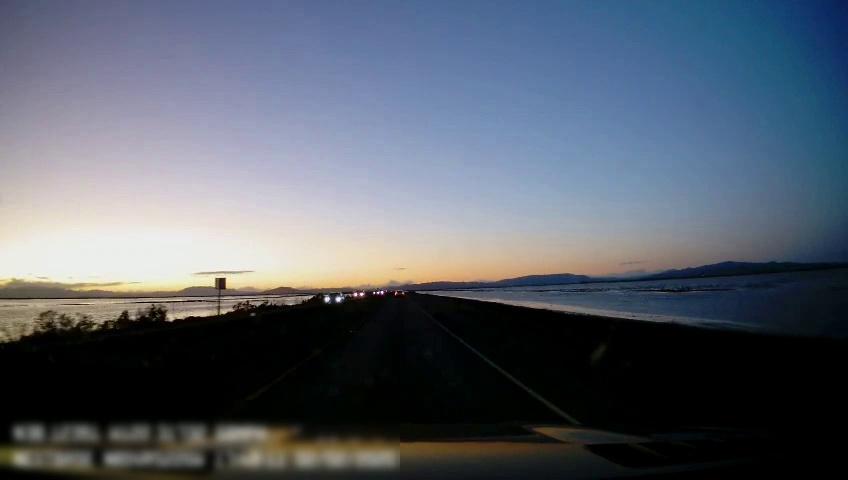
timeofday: Dusk/Dawn/Twilight
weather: Sunny
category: Drivable Space
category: Vehicles | Car
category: Vehicles | SUV
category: Vehicles | Car
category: Lanes | Current Lane
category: Lanes | Current Lane